Field crop: tomato
Growth stage: 2
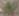
Species: solanum